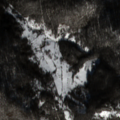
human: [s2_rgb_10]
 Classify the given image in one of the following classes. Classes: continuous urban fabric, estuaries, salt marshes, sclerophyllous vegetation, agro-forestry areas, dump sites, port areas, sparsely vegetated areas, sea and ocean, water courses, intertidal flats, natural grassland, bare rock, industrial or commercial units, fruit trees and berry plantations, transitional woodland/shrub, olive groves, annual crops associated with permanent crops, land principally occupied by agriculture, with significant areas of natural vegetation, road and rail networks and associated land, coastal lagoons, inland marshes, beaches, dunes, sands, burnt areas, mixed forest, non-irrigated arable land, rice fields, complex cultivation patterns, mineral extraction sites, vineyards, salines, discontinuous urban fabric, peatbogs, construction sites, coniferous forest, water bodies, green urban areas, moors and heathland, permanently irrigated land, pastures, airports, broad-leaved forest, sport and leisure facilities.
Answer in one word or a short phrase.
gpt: broad-leaved forest, transitional woodland/shrub